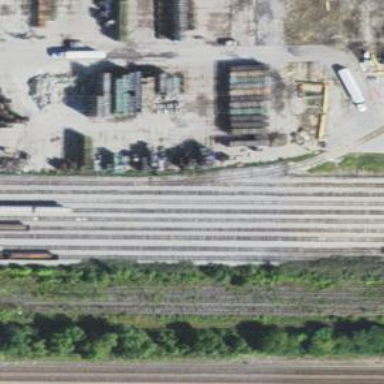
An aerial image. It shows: Railway spur service.